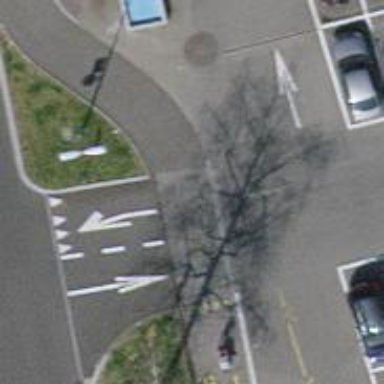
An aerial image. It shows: Asphalt parking aisle road for service vehicles.